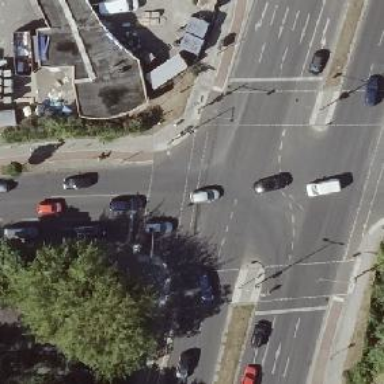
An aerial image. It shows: Road crossing with traffic signals.